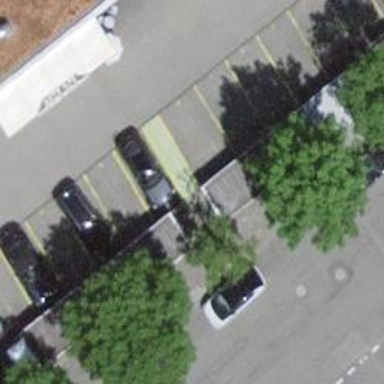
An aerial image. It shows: Motorcycle parking area.